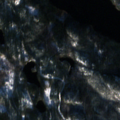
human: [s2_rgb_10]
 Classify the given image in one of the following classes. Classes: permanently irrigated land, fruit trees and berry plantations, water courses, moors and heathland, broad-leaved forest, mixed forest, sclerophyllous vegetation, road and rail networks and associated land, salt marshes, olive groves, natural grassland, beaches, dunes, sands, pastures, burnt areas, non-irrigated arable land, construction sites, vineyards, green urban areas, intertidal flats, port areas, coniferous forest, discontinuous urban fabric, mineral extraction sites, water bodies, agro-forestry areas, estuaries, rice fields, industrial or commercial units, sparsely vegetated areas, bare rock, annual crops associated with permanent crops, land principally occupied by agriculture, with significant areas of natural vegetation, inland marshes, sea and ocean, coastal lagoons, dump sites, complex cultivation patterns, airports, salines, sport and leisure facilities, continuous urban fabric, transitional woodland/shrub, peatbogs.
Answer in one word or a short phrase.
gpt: coniferous forest, mixed forest, transitional woodland/shrub, water bodies